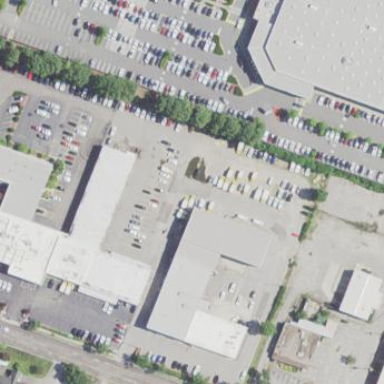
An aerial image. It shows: Commercial building.